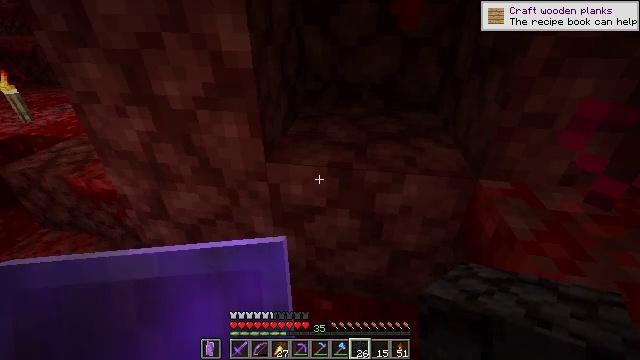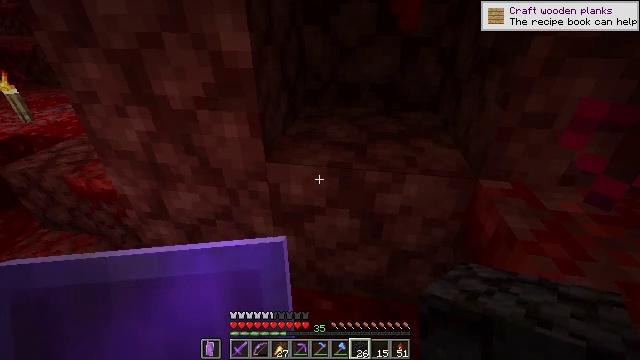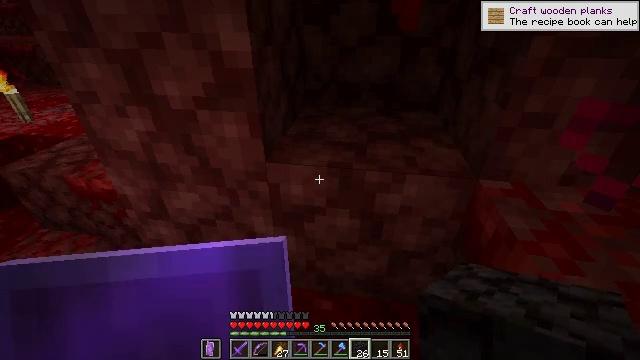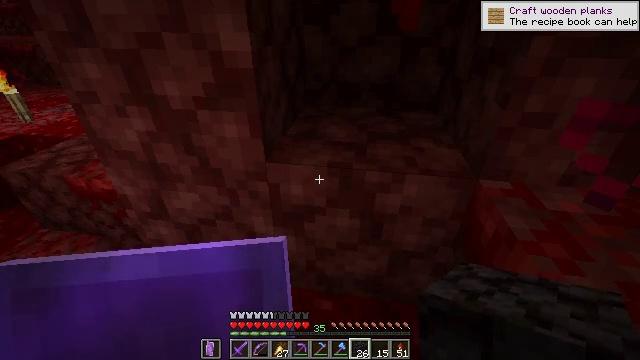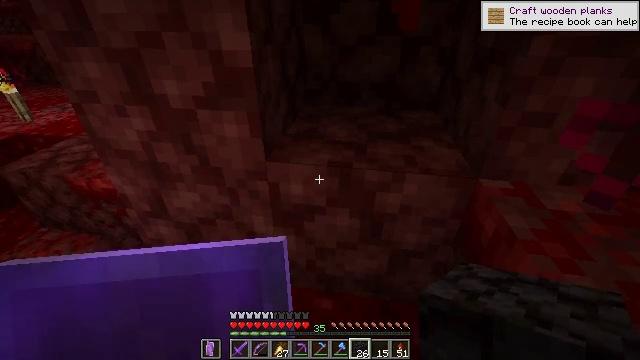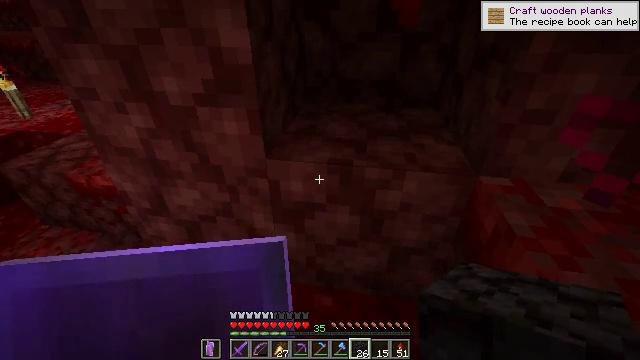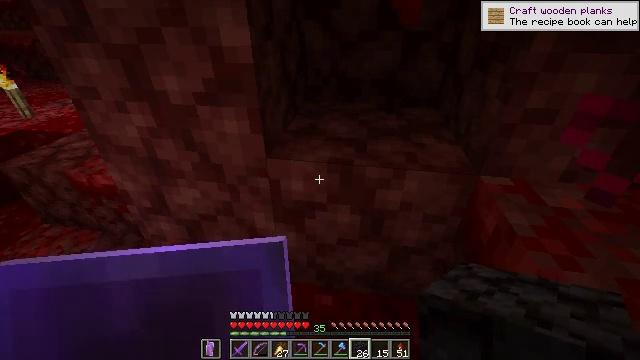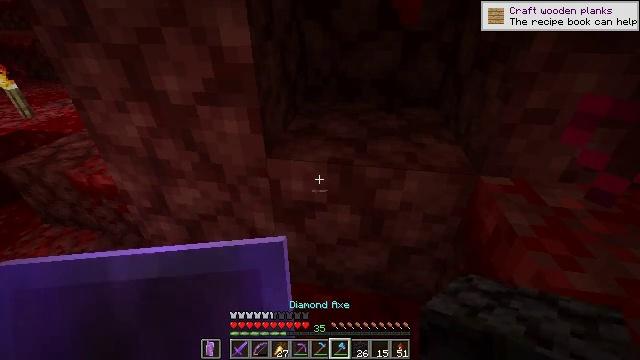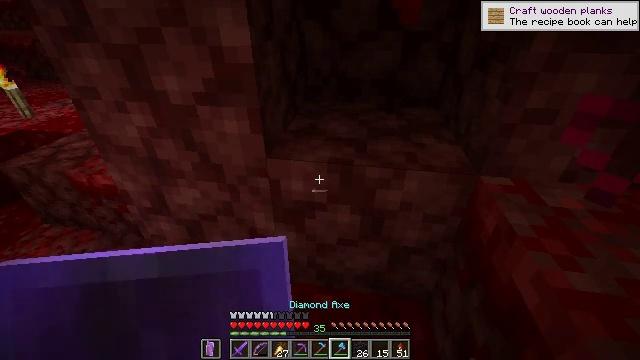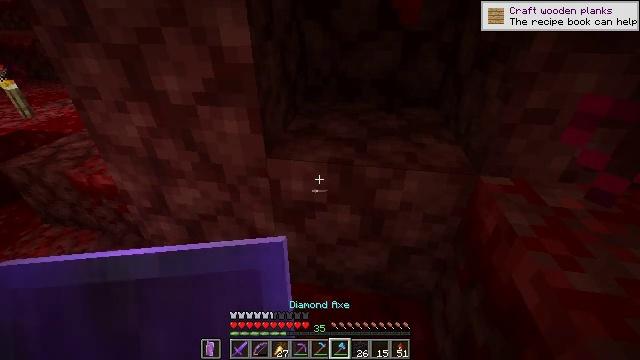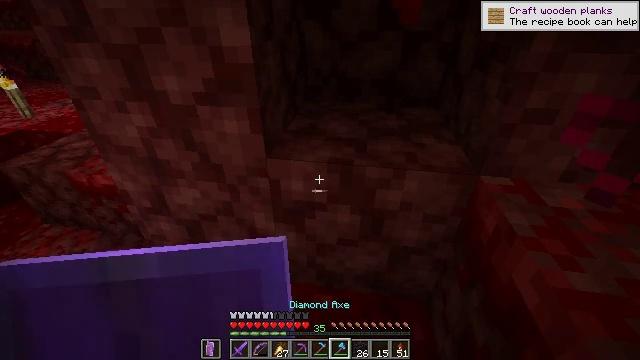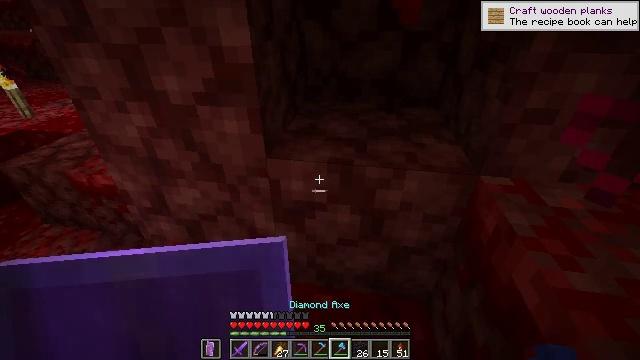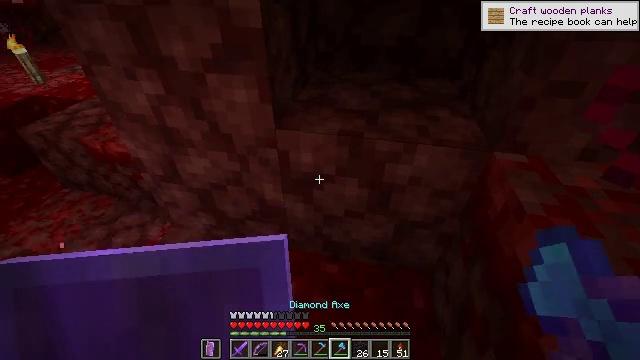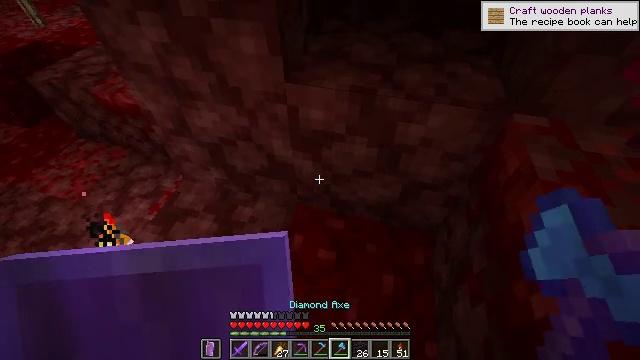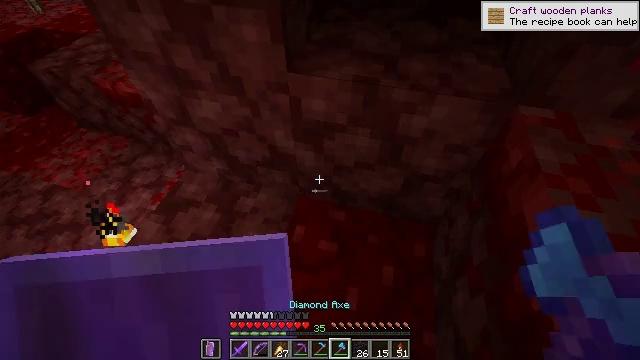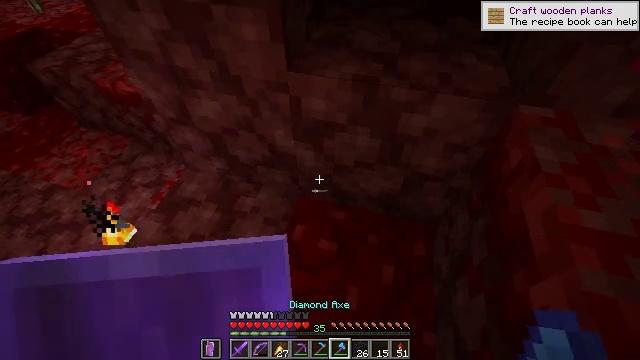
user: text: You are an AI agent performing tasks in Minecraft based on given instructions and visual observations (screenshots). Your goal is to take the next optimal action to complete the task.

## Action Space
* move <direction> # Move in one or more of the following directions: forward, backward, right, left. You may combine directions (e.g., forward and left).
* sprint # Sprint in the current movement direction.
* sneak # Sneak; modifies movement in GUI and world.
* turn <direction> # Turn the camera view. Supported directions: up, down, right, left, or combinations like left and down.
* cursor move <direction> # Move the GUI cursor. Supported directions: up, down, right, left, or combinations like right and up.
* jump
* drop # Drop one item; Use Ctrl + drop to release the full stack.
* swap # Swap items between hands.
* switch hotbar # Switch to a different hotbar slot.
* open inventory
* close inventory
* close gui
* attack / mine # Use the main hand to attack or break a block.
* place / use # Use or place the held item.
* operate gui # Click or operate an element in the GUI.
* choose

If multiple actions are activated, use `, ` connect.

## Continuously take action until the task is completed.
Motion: motion action
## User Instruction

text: Mine the nether wart block in the Nether.
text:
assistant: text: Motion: no_op
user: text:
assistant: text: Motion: no_op
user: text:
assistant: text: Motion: no_op
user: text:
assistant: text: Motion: no_op
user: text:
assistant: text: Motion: no_op
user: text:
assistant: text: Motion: no_op
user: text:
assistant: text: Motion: no_op
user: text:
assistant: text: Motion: no_op
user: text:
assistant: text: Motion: no_op
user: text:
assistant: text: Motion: no_op
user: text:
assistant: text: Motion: no_op
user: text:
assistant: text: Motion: turn left and down
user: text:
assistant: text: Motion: turn left and down
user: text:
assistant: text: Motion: turn down
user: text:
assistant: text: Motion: no_op
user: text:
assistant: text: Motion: move back
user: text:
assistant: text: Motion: move back
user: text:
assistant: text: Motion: move back
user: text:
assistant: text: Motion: move back
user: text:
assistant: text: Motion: no_op
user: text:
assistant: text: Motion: no_op
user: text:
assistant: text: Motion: no_op
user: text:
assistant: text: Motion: no_op
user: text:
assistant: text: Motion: no_op
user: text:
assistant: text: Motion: no_op
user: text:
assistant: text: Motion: no_op
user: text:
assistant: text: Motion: no_op
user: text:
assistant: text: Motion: no_op
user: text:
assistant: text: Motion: no_op
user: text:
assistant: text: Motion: no_op